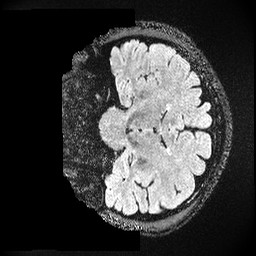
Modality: FLAIR
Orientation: coronal
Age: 24
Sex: male
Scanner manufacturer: ge
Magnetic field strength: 3 T
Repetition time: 4.802 s
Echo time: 0.1165 s